Question: I have been using Python 3 and Pillow in Jupyter Notebook to take a string that was input by the user and turn it into an image.
Once the string has been successfully changed to an image, the font size and style of the image remains tiny and won't change when I try to edit the variable associated with the text width and height, but the bordering space does change.
For example, if I enlarge the text width or height, the font does not change but the white boarder around the font will change. Please let me know if anyone knows how to fix this.
'''
from PIL import Image, ImageDraw, ImageFont
font = ImageFont.truetype("Verdana.ttf", 100) #seems to have no impact on the program
userinput0000 = input("Enter String Here:")
bgcolor = 'white'
txtcolor = 'black'
text_width, text_height = (5 , 5) # (w,h) changes the size of the white box surrounding the string
userinput0000img = Image.new("RGB",(text_width, text_height), bgcolor)
draw = ImageDraw.Draw(userinput0000img)
draw.text((5, 5), userinput0000, txtcolor) #(x,y)changes the xy coordinates of the string
userinput0000img.show()
im = Image.open("Desktop/0001.jpg")
x, y = userinput0000img.size
im.paste(userinput0000img,(0,0,x,y))
im.show()
'''
Current code output:

These are two Stack Overflow posts that I found to be useful but neither seemed to be addressing the same type of problem.
- <URL>
I have also read through the Pillow handbook (linked bellow) and found no reference to a similar situation.
<URL>
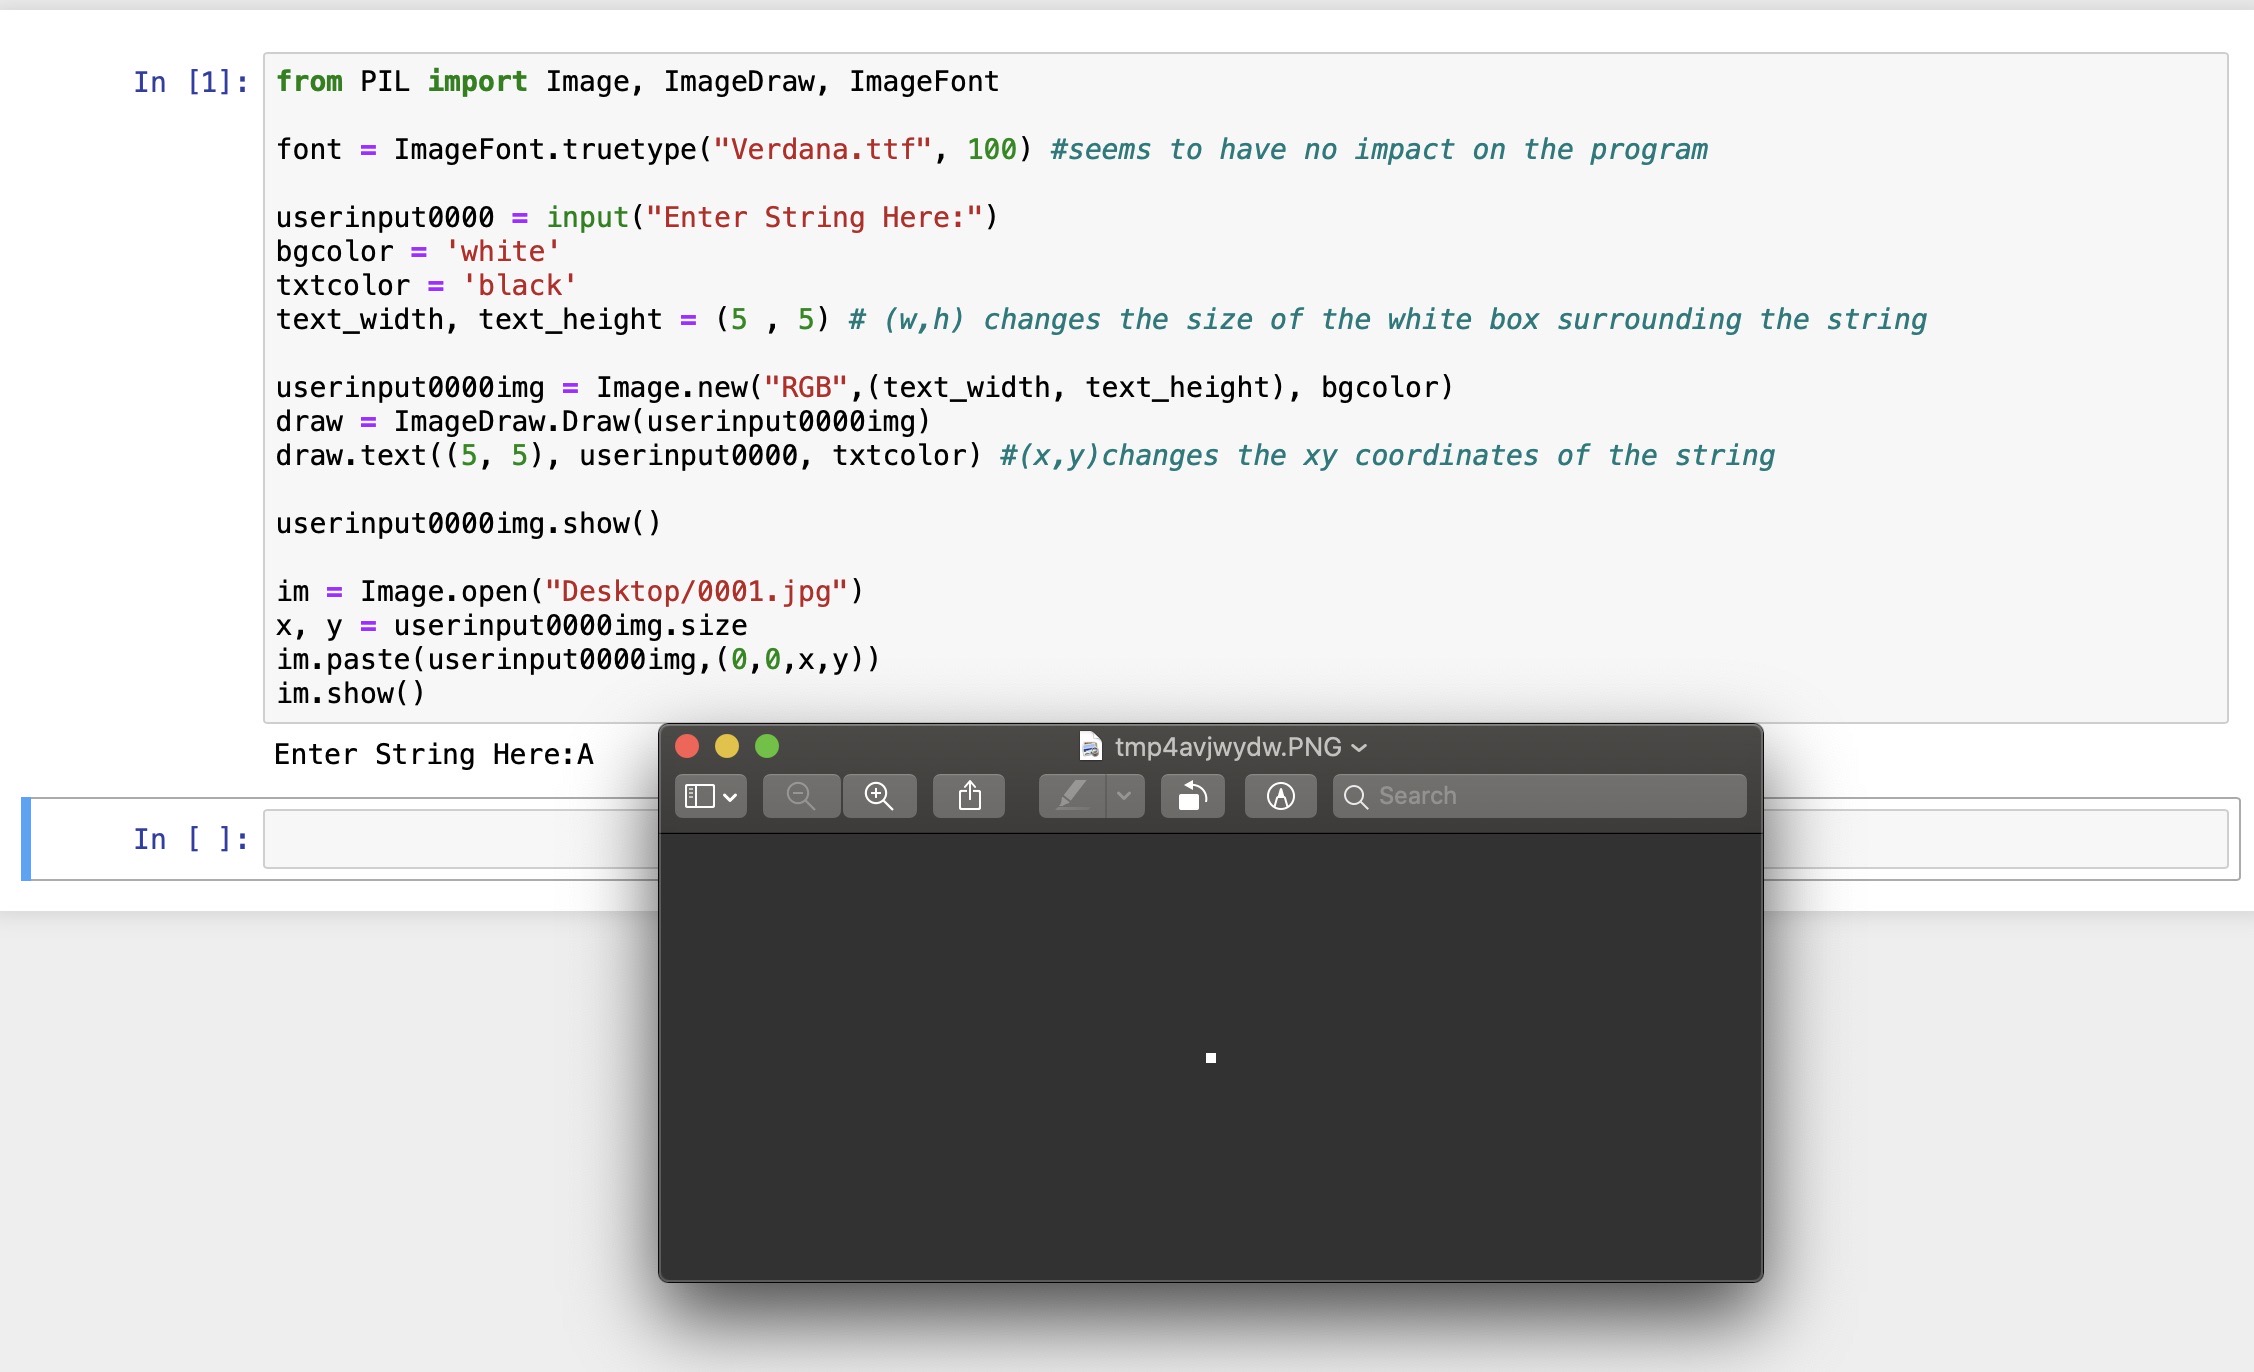
Answer: You missed to add the 'font' parameter in your <URL> call, thus referencing to the font instance you created.
So, change
'''
draw.text((5, 5), userinput0000, txtcolor)
'''
to something like
'''
draw.text((5, 5), userinput0000, txtcolor, font=font)
'''
and you're done.
Hope that helps!